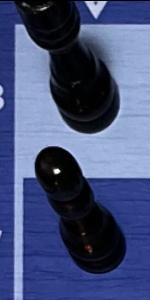
Label: Pawn_Black